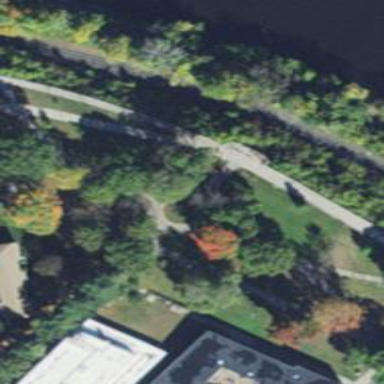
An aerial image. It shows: Lovely park for leisure and relaxation.